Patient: sex F, age 26
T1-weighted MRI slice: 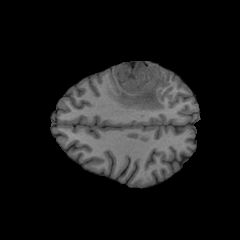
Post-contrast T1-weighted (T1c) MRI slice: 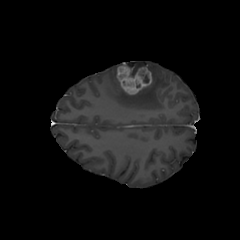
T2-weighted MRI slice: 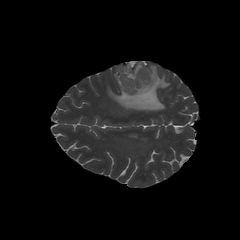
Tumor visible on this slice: yes
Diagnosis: Glioblastoma, IDH-wildtype
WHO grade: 4